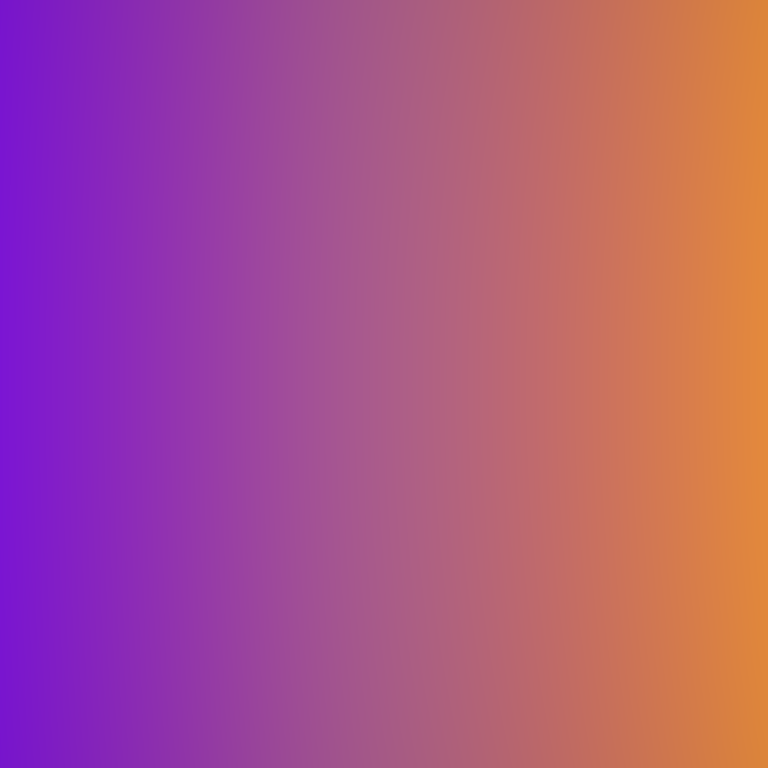
Abstract light effect, smooth gradient from deep purple to warm orange, serene atmosphere, soft glow, no room, no furniture, no objects.